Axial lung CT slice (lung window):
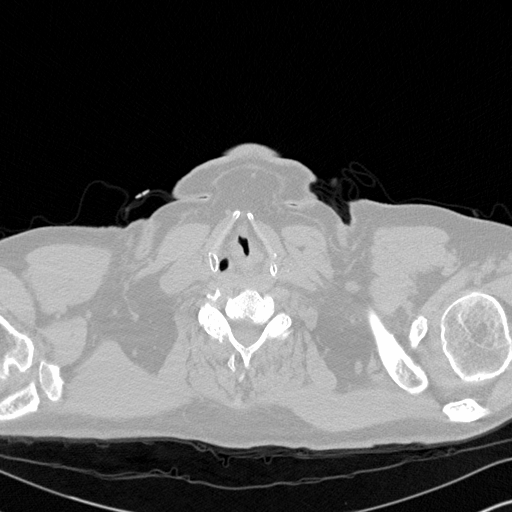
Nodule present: no